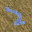
Label: 2